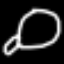
Label: frog